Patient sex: M
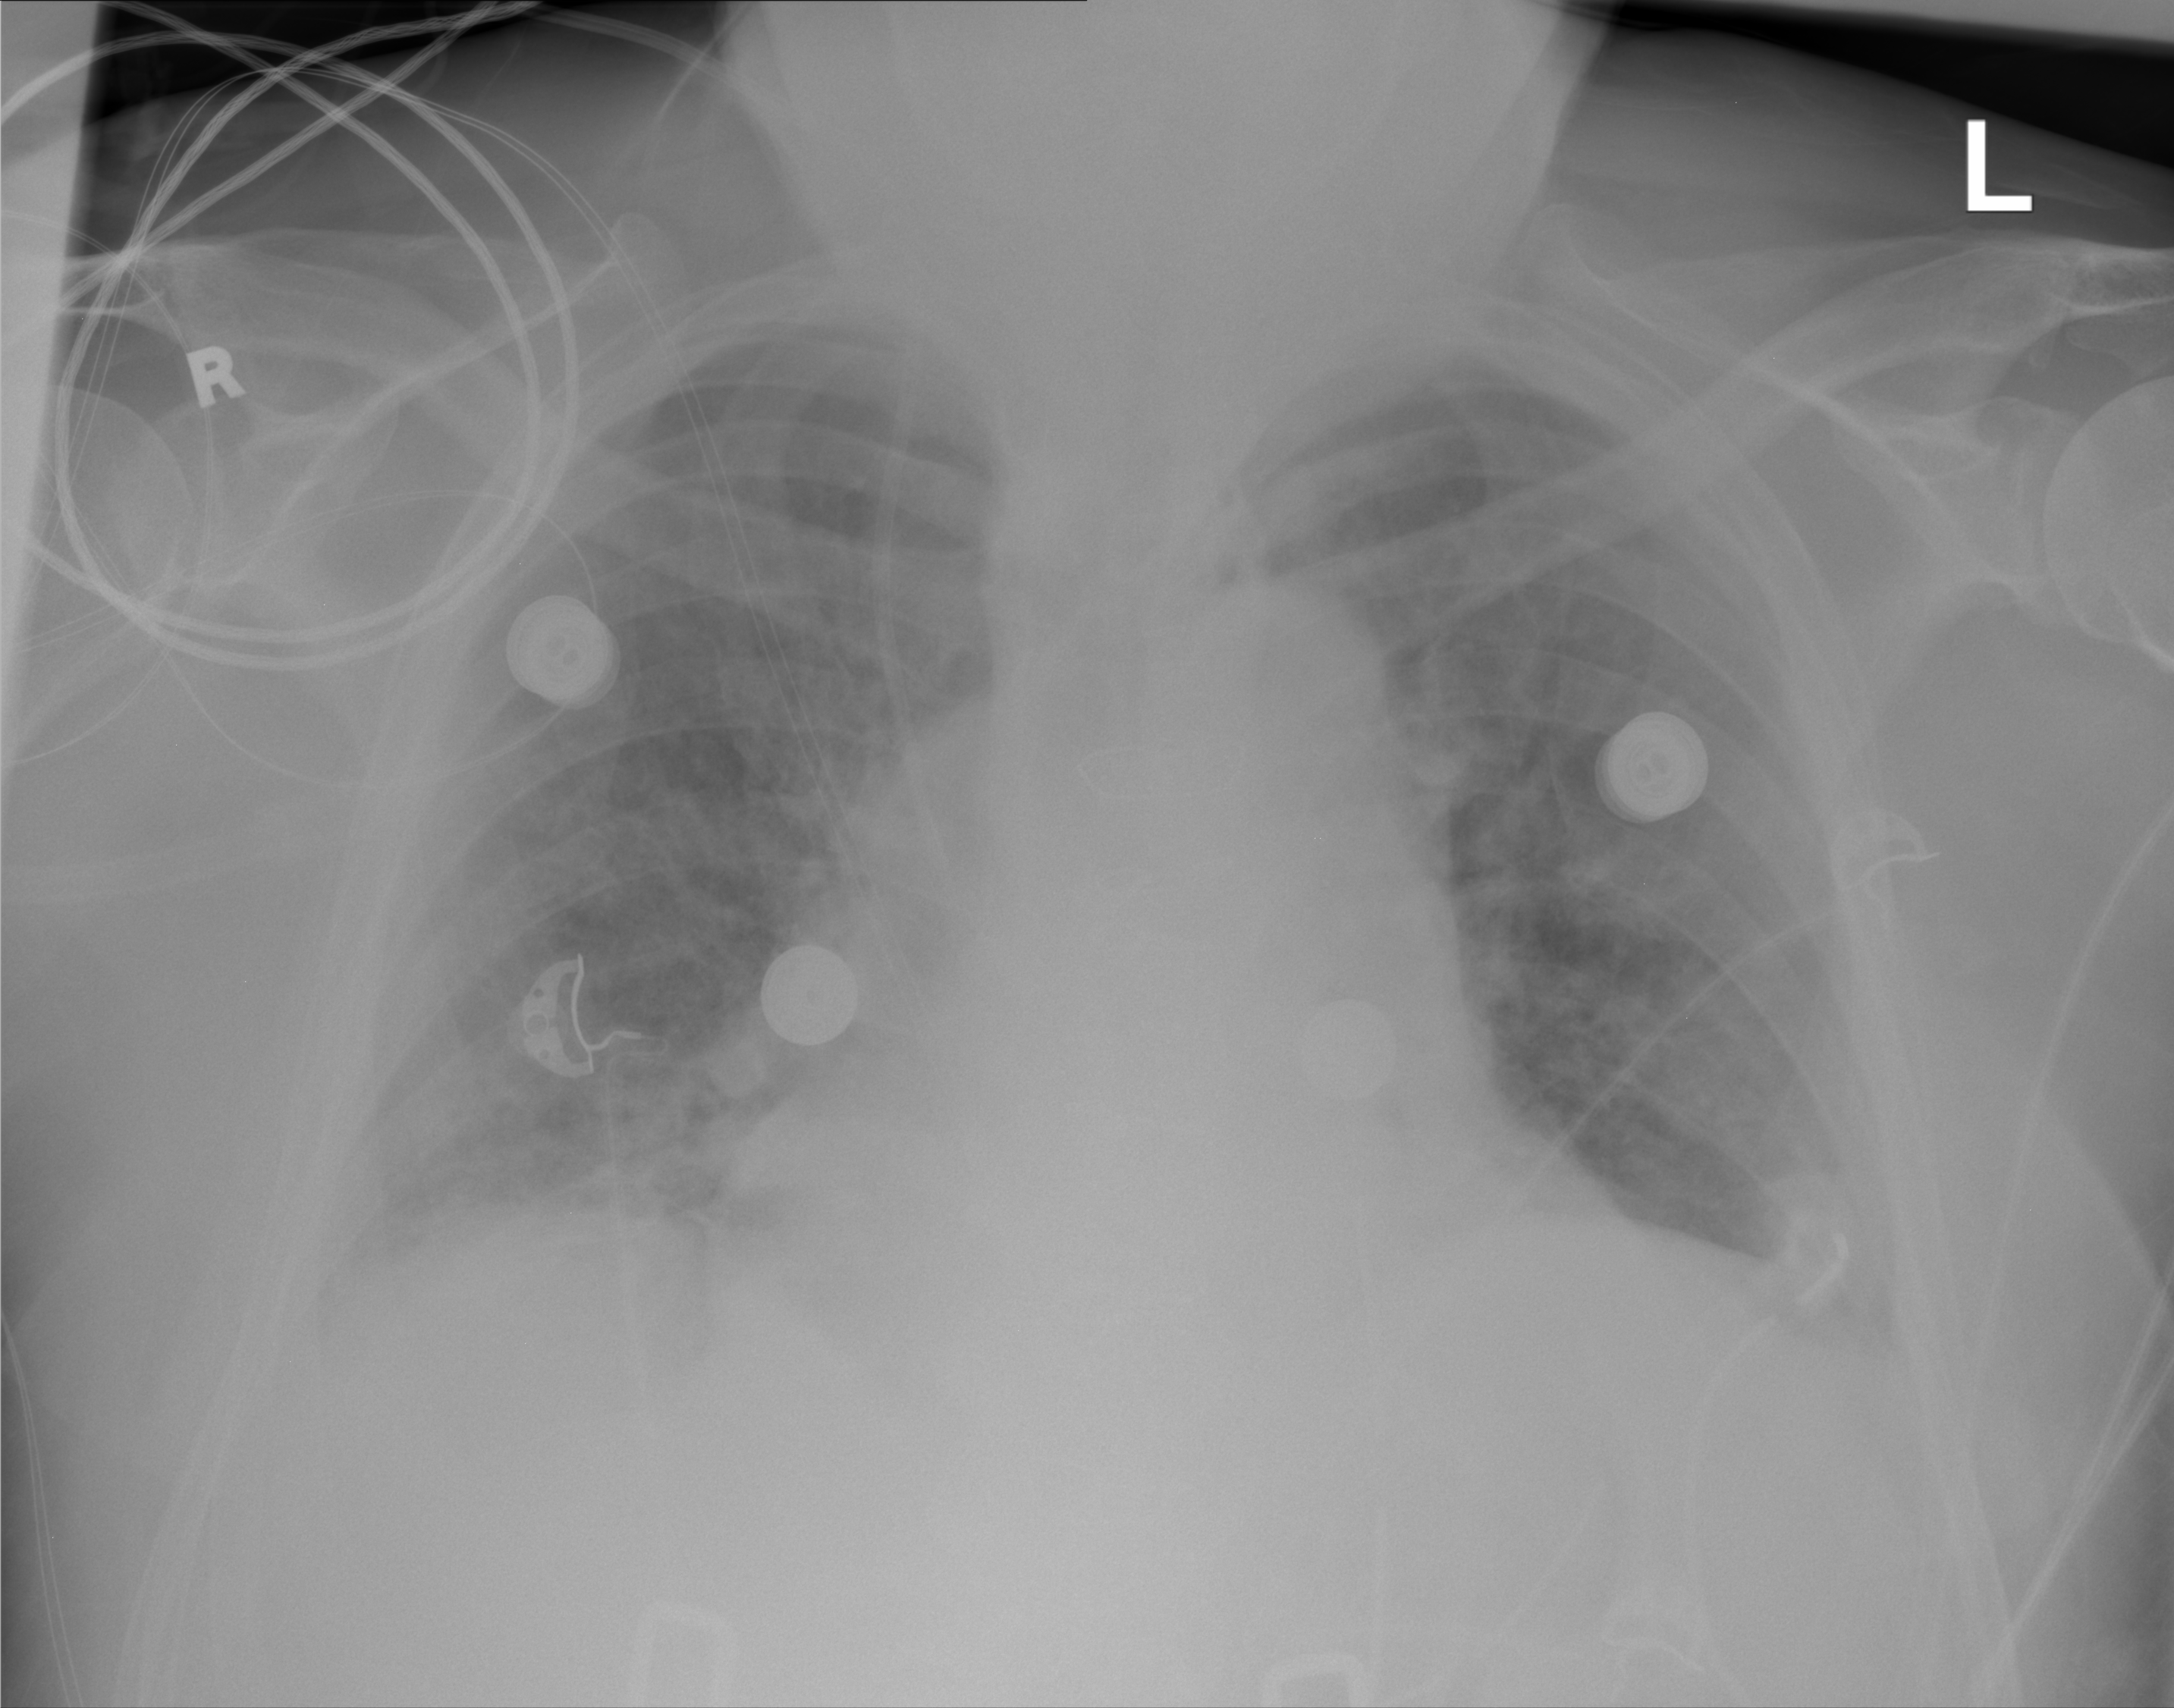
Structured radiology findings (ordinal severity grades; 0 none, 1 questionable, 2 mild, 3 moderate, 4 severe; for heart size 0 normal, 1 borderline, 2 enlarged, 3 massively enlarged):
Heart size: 2
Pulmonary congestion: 3
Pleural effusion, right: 2
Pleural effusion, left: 2
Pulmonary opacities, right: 2
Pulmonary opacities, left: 0
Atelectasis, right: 2
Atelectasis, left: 0